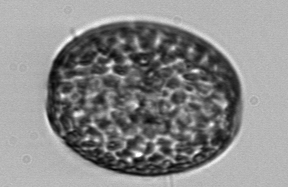
Label: Thalassiosira